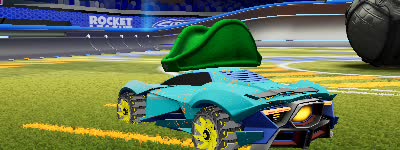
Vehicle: werewolf